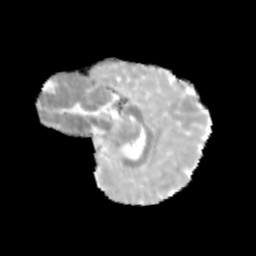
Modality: MD
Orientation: sagittal
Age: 11
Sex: male
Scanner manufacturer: siemens
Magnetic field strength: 3 T
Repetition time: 3.8 s
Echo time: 0.07 s